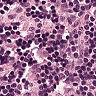
Metastatic tissue present: no